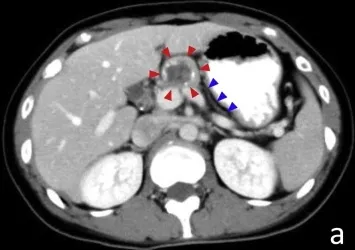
(b) Endoscopic ultrasonography (EUS) shows a 23-mm mass with several cystic components in the pancreas body (red arrow heads).
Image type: radiology (ct)